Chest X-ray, PA view. Patient: 47 years old, sex M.
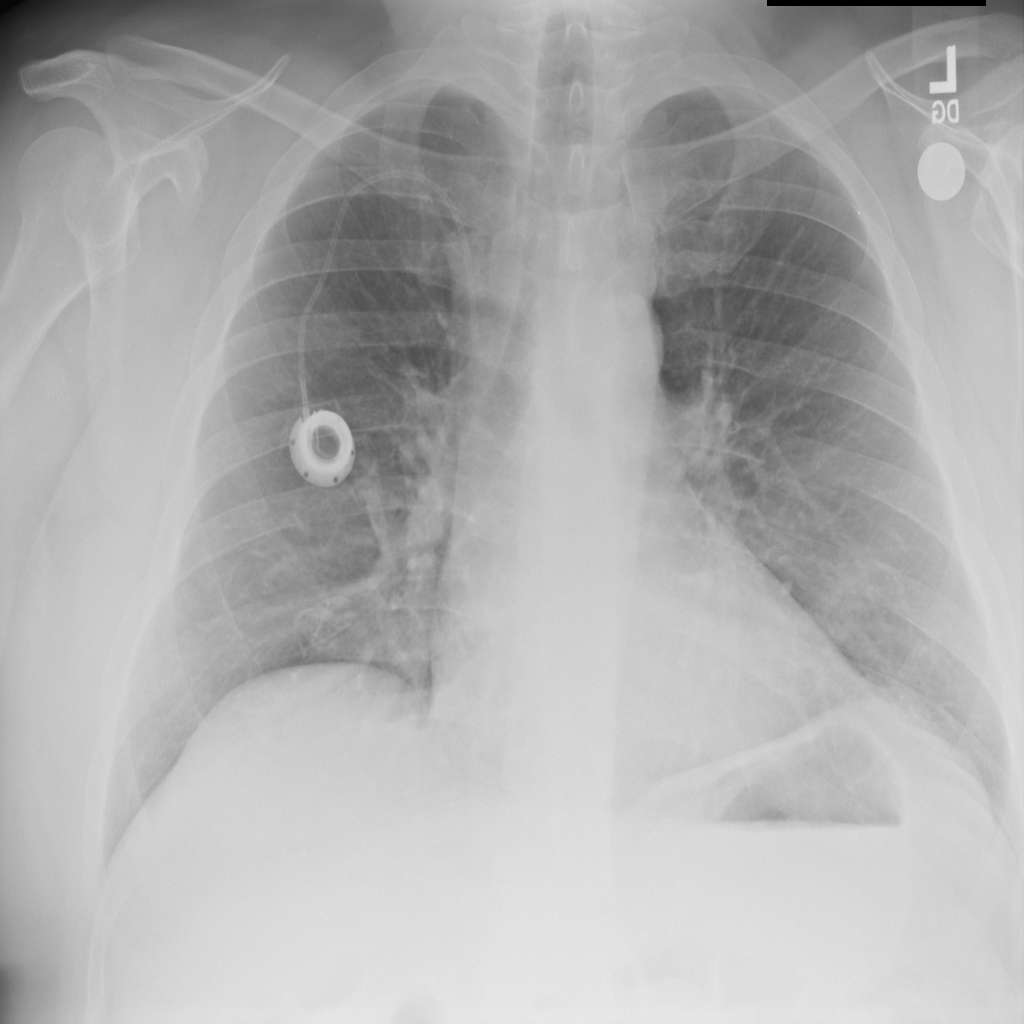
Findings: No Finding